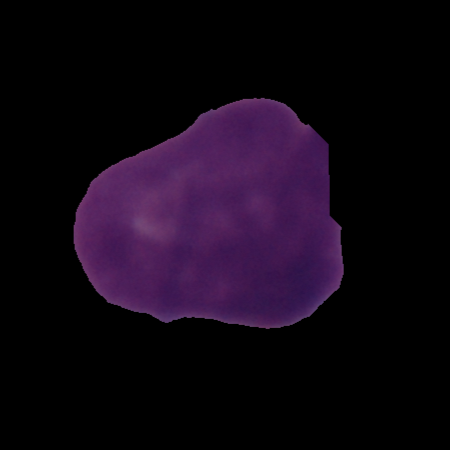
Label: cancer